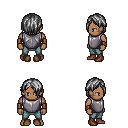
a pixel art fantasy rpg character, male body template, human, dark skin, steel chest armor, teal pants, gray bangs hairstyle, leather bracers, brown shoes, four views (front, back, left, right), 2x2 character sprite sheet, small pixel art, hard edges, no anti-aliasing